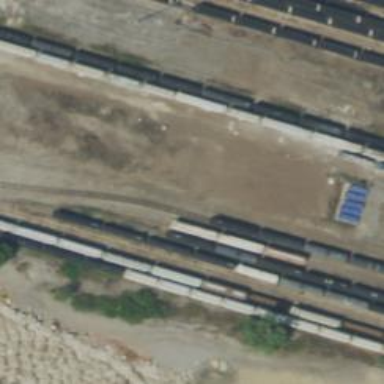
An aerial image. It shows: Abandoned railway.